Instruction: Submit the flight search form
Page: home
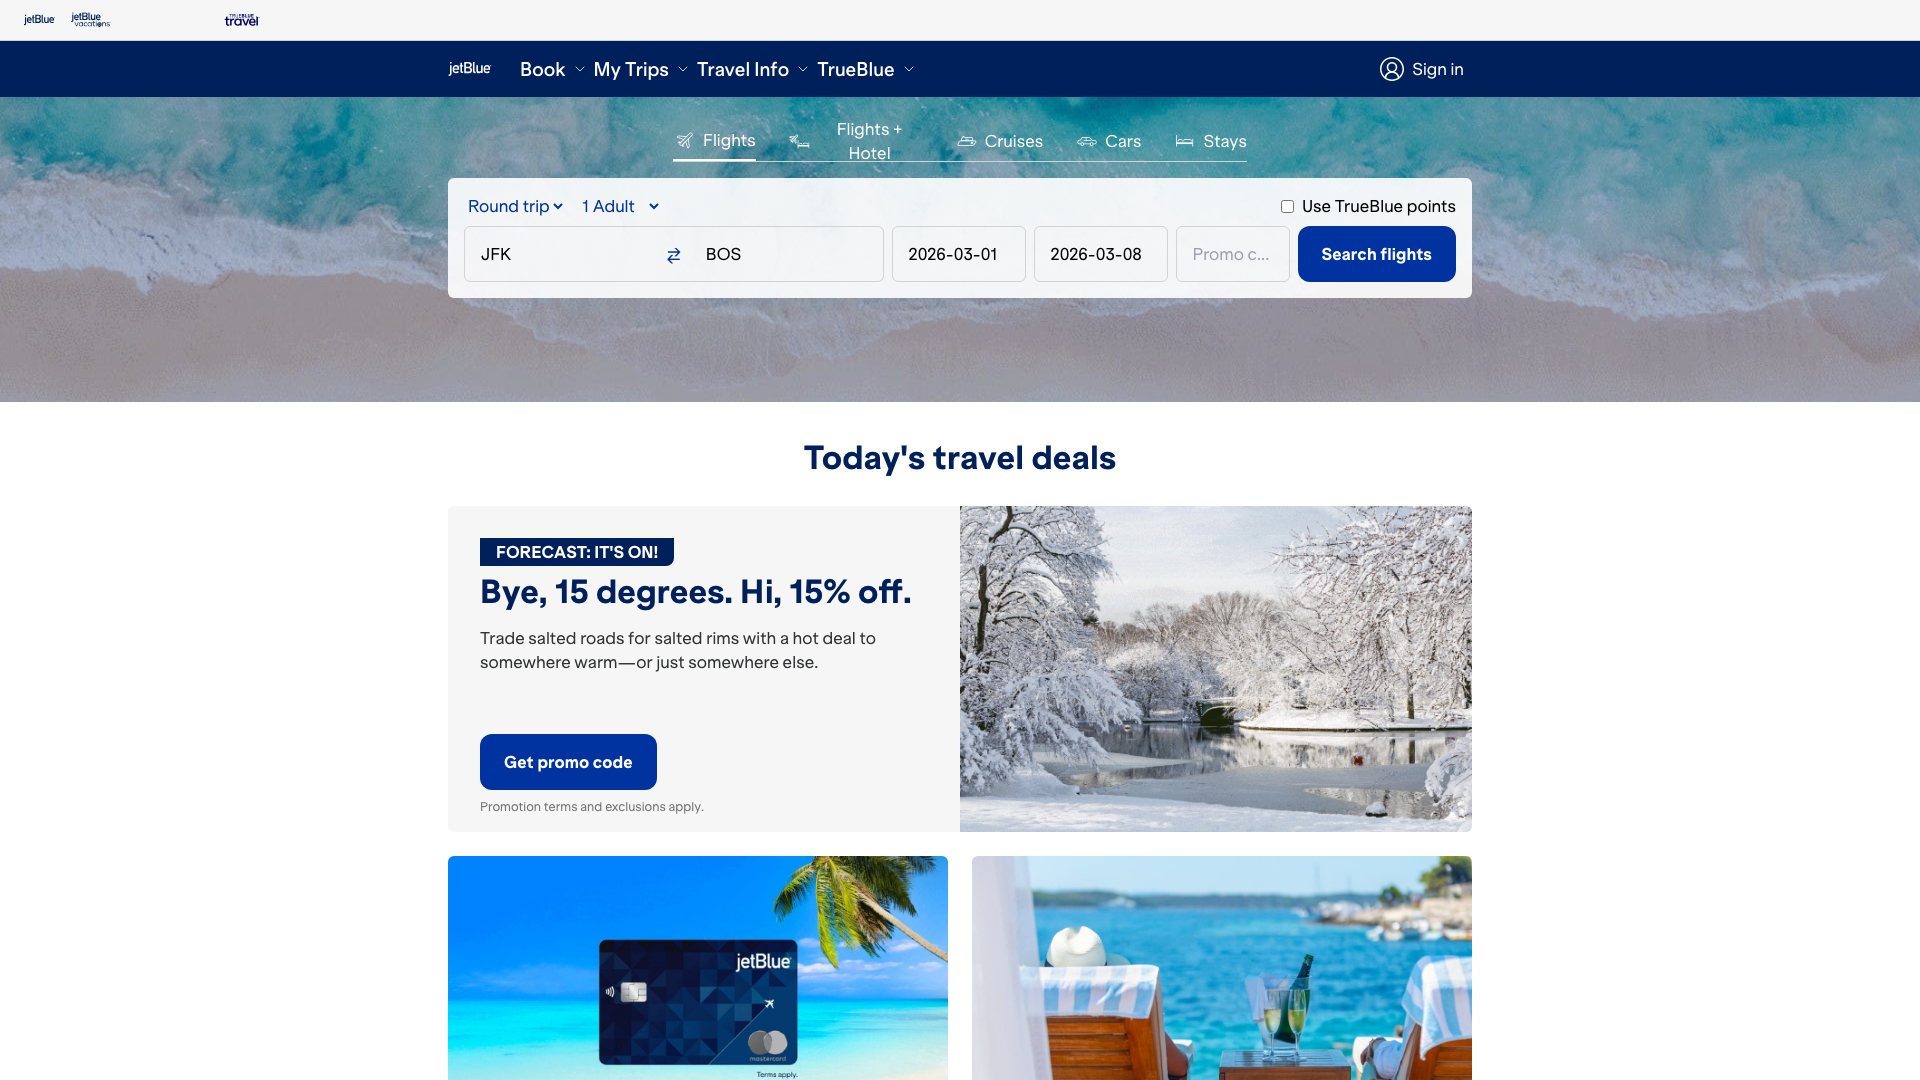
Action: click